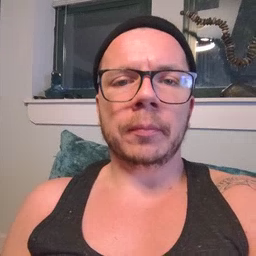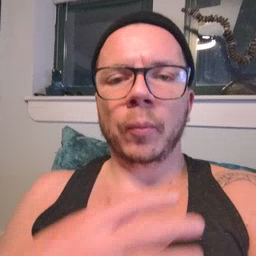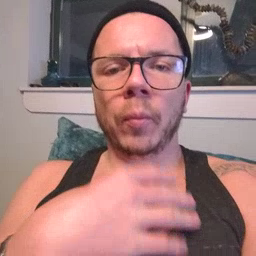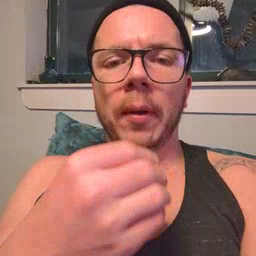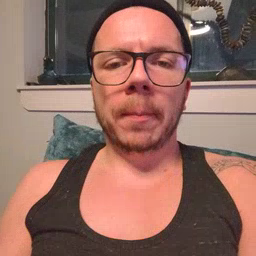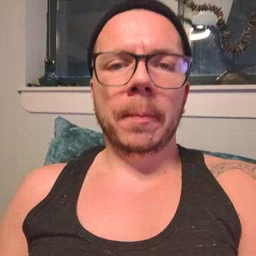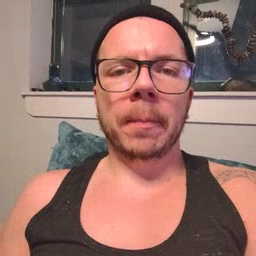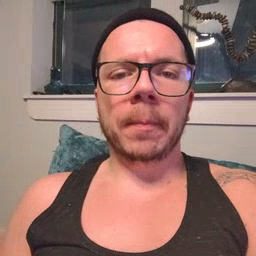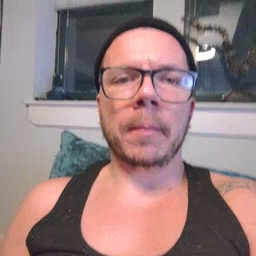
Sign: white